Question: I just started using Perl and I am using
<URL>
to query a DB2 database and export the data to an .xlsx file. The data is about 250k rows.
The script is running fine, but when I try to open the Excel file it throws an error and asks to repair the file. Upon repairing some of the data gets replaced by 'inf'.

Below is a snippet from my code.
'''
while ( my $sqlStatement = ) {
$mSQL = $dbh->prepare( $sqlStatement )
or die "Can't prepare $sqlStatement";
$mSQL->execute()
or die "Can't execute $sqlStatement";
}
my $workbook = Excel::Writer::XLSX->new( $ARGV[2] );
$workbook->set_tempdir( '/tempDir/' );
$workbook->set_optimization();
my $worksheet = $workbook->add_worksheet();
$worksheet->keep_leading_zeros();
my $row = 0;
my $column = 0;
my @emptyRow = ();
$worksheet->write_row( $row++, $column, [ @{ $mSQL->{NAME_uc} } ] );
$worksheet->write_row( $row++, $column, [ @emptyRow ] );
while ( my @Row = $mSQL->fetchrow_array ) {
$worksheet->write_row( $row++, $column, [ @Row ] ); #, $cellFormat);
$count++;
}
$workbook->close();
'''
Can someone please advise me on this issue?
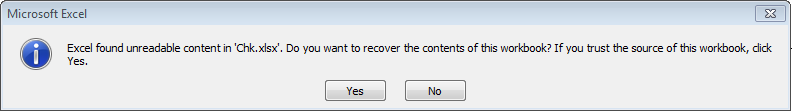
Answer: Finally i figured it out (Thanks to John McNamara). This was resolved by adding a write handler that uses regular expressions to check if a particular token is being converted to "inf", and if it does, it invokes the write_string subroutine instead of write_row.
Below is the code.
'''
#!/usr/bin/perl
use strict;
use warnings;
use Excel::Writer::XLSX;
my $workbook = Excel::Writer::XLSX->new( 'write_handler5.xlsx' );
my $worksheet = $workbook->add_worksheet();
# Add a handler to match any numbers in order to check for and handle
# infinity.
$worksheet->add_write_handler( qr[\d], \&write_with_infinity );
# The following function is used by write() to pre-process any the data when a
# match is found. If it finds something that looks like a number but evaluates
# to infinity it write it as a string.
sub write_with_infinity {
my $worksheet = shift;
my @args = @_;
my $token = $args[2];
# Check if token looks like a number, in the same way as write().
if ( $token =~ /^(<URL> {
# Check for infinity.
$token = $token + 0;
if ($token =~ /inf/) {
# Write the value as a string instead of a number.
return $worksheet->write_string( @args );
}
}
# Reject the match and return control to write()
return undef;
}
'''